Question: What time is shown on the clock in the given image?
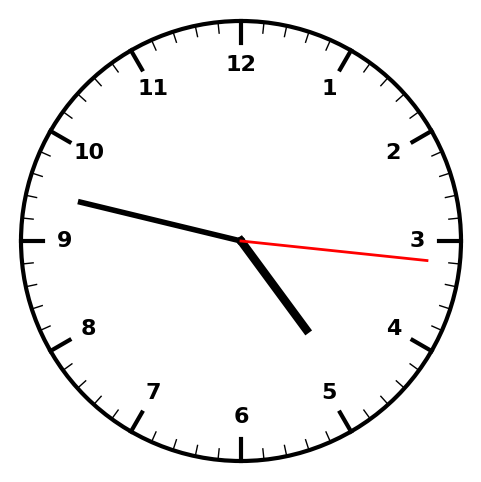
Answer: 04:47:16